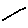
Label: line